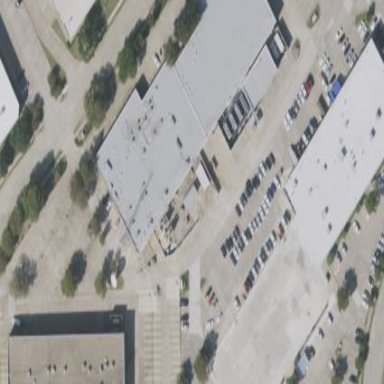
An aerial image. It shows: Commercial building.